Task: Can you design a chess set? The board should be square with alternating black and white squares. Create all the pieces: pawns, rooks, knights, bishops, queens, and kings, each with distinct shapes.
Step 359:
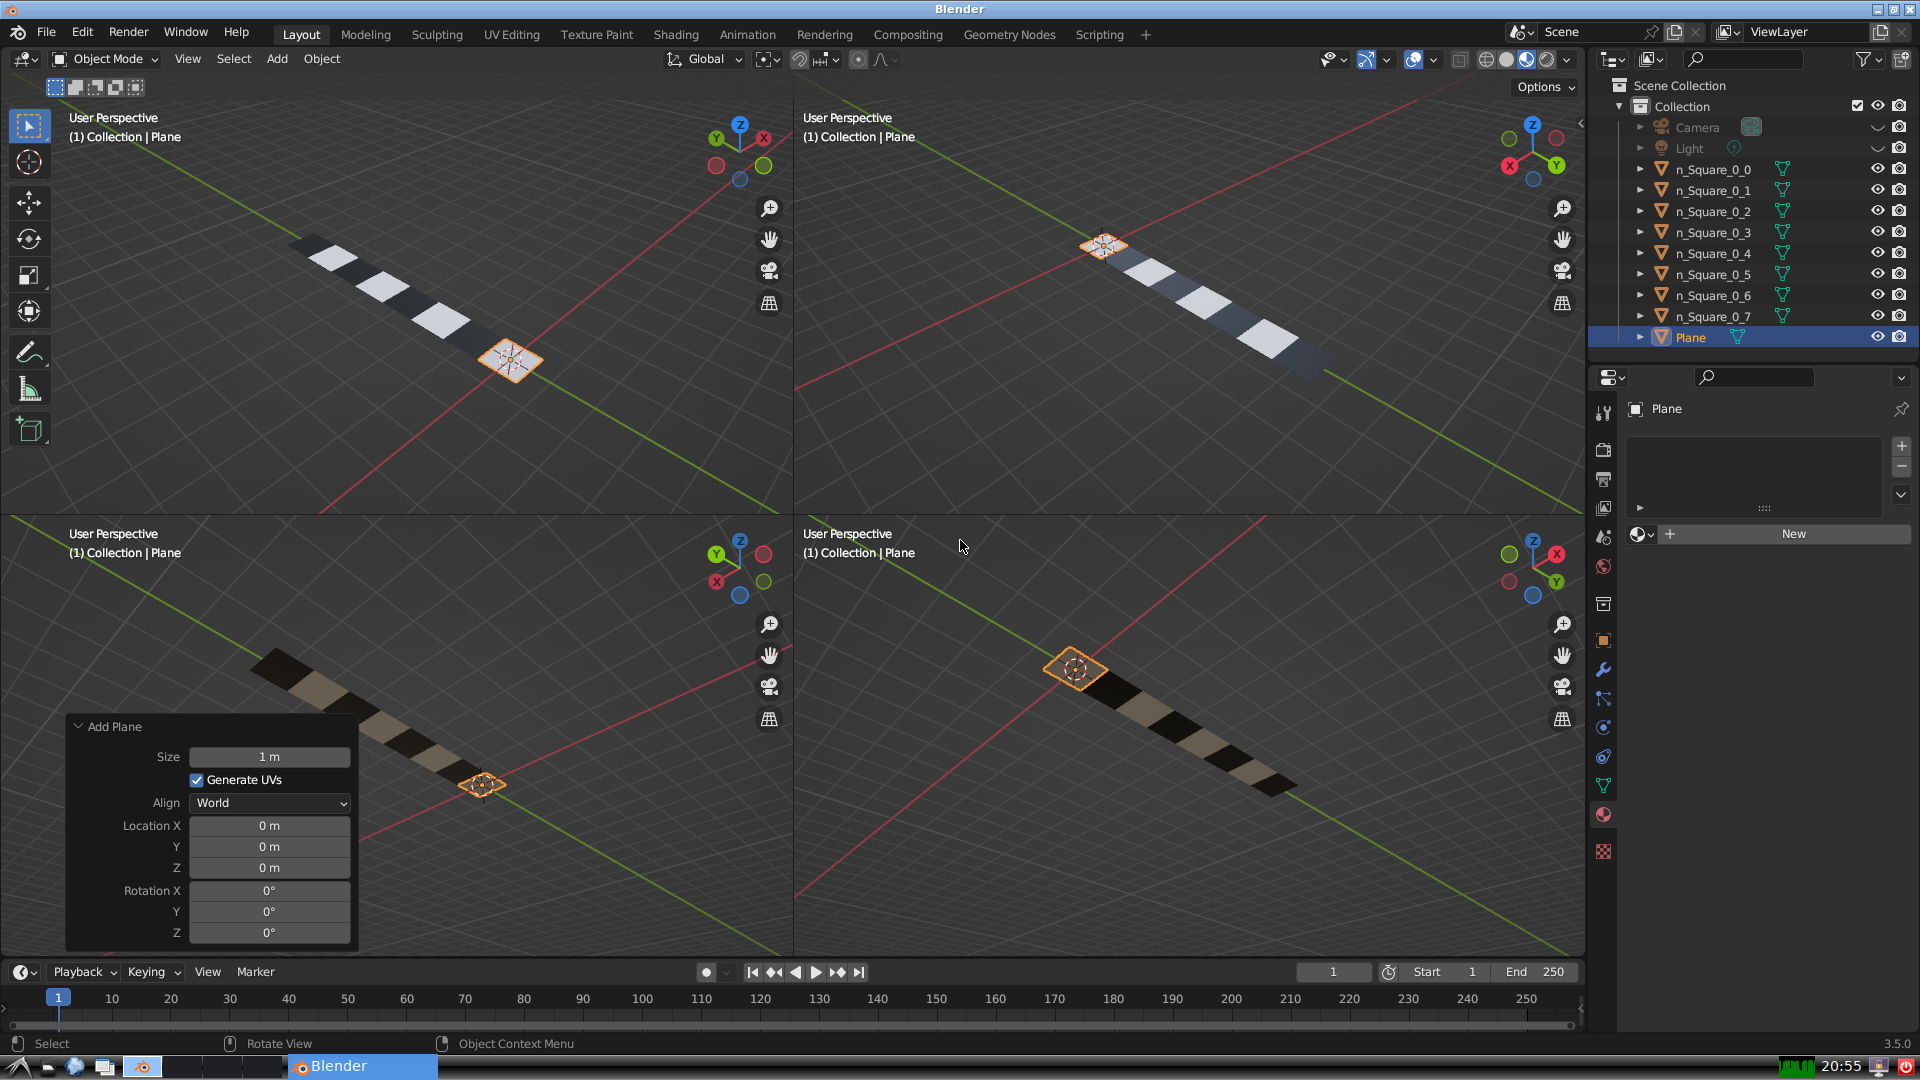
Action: {"key_press": ['Ctrl, Home']}